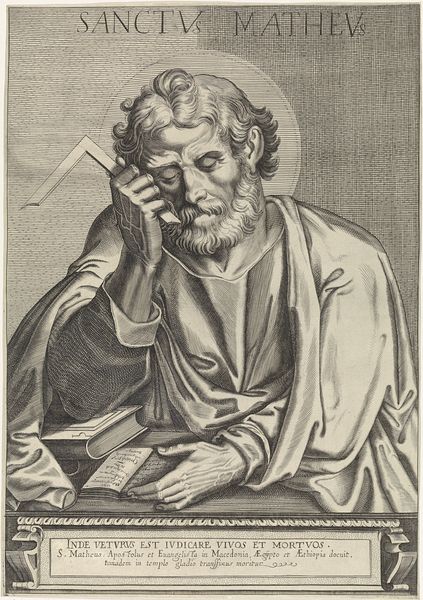
Titel: Apostel Matteüs
Künstler: Egbert van Panderen
Standort: Amsterdam
Institution: Rijksmuseum
Schlagwörter: mann, schwarz, weiss, schrift, lesen, melancholie, gesenkter blick, buch, druck, schwarzweiss, heiligenschein, heilig, winkel, apostel, heliger, sanctus matheus, heiligere